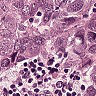
Metastatic tissue present: yes